Field crop: maize
Growth stage: 1
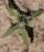
Species: atriplex